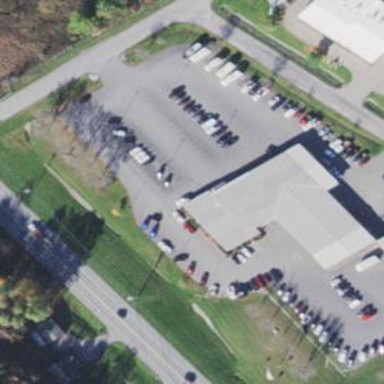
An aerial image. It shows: Commercial building with car shop.